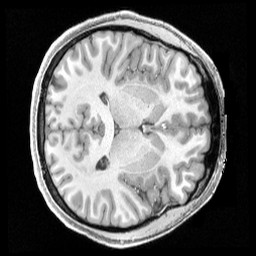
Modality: T1w
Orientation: axial
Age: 23
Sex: female
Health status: healthy
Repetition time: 2.4 s
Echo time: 0.00222 s